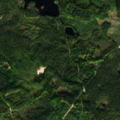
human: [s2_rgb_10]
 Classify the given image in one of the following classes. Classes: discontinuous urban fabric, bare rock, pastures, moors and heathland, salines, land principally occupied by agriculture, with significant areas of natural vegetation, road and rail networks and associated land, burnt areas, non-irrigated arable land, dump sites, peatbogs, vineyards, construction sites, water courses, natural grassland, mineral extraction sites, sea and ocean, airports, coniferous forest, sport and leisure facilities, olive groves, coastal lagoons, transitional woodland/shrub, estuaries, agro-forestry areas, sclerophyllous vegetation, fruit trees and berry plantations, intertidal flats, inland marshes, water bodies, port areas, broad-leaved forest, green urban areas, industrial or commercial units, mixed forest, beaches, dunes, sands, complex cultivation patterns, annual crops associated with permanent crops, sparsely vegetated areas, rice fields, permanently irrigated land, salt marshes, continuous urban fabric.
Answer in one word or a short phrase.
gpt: coniferous forest, mixed forest, transitional woodland/shrub, water bodies